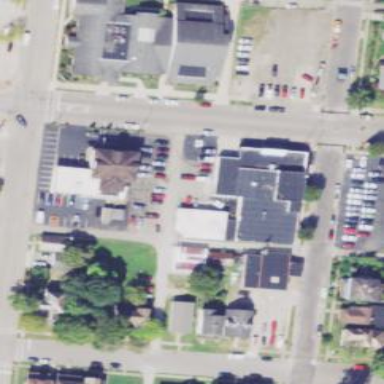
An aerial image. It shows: Car shop building.